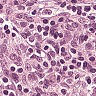
Metastatic tissue present: no